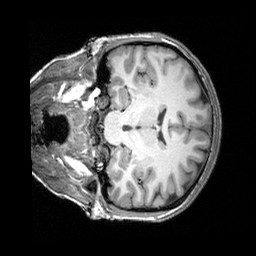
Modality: T1w
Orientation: coronal
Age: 26
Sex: female
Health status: healthy
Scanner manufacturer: siemens
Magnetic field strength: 3 T
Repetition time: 2.3 s
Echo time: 0.00303 s